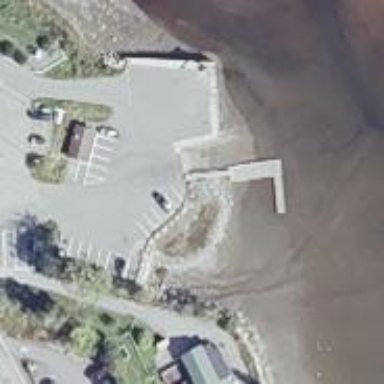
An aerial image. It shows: Slipway on leisure land.